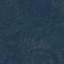
Label: Forest